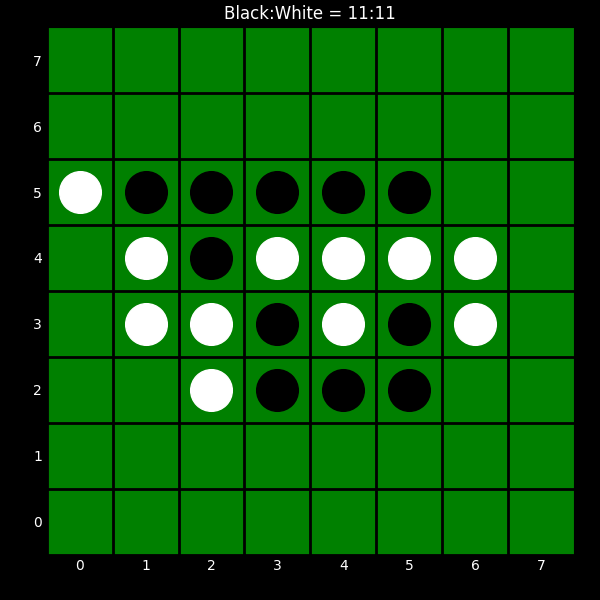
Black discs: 11
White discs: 11